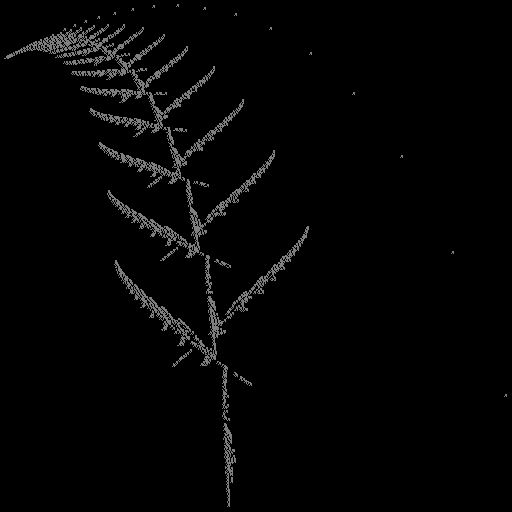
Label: deerfern